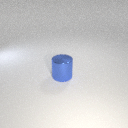
large blue metal cylinder